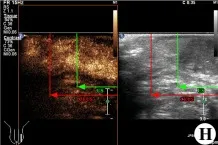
A 67-year-old patient with EMPD. In the upper part of the lesion (H), the green line represents the upper boundary confirmed by the conventional US, and the red line represents the upper boundary confirmed by CEUS.
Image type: radiology (ultrasound)